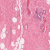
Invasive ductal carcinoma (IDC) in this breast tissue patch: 0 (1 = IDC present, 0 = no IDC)